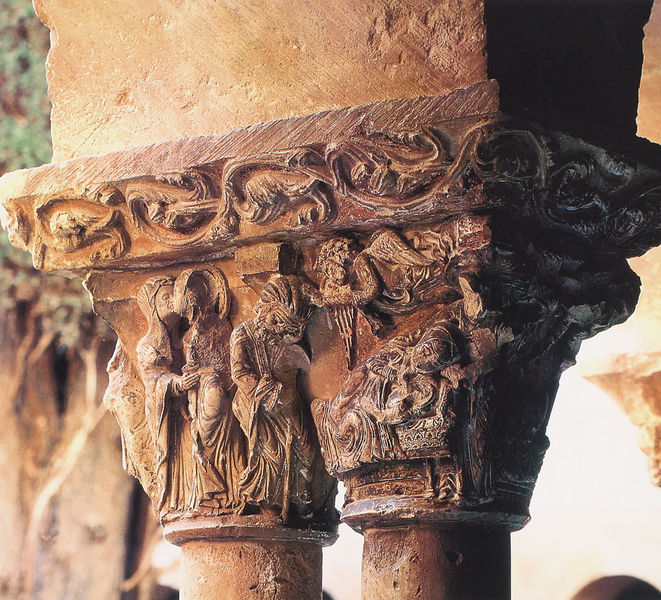
Titel: S. Domingo de Silos
Standort: Burgos (EU - E)
Schlagwörter: flügel, menschen, frau, säule, säulen, rot, beige, ornament, mensch, stein, figur, locken, fliegen, engel, ranken, relief, kuss, küssen, liegen, farbe, figuren, festhalten, geneigt, foto, draußen, kapitelle, kapitell, sandstein, romanik, segnen, elisabeth, heilige, maria, verzierungen, geburt, got, weihnachten, romanisch, spolien, stelen